Question: I want change the background color of the Nodes in a TreeView control, so that when a user selects a node, the background colors change from the selected selected node to the top most parent within the TreeView.
Here's a visual example of what I am after:

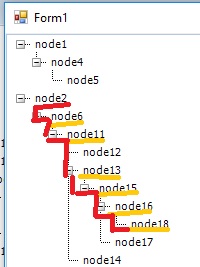
Answer: As per your image I'll assume you're using Windows Forms. So, this is the code you need to achieve the desired functionality having a form with a Treeview called treeview1 in this sample:
'''
public partial class Form1 : Form
{
public Form1()
{
InitializeComponent();
}
private readonly Color selectedColor = Color.Red;
private readonly Color normalColor = Color.Transparent;
private void treeView1_AfterSelect(object sender, TreeViewEventArgs e)
{
if (e.Action != TreeViewAction.ByKeyboard &&
e.Action != TreeViewAction.ByMouse)
return;
ResetAllNodes(treeView1.Nodes.Cast<TreeNode>());
ChangeBackground(e.Node);
}
private void ResetAllNodes(IEnumerable<TreeNode> nodes)
{
var treeNodes = nodes as TreeNode[] ?? nodes.ToArray();
if (!treeNodes.Any())
return;
foreach (var node in treeNodes)
{
node.BackColor = normalColor;
ResetAllNodes(node.Nodes.Cast<TreeNode>());
}
}
private void ChangeBackground(TreeNode node)
{
node.BackColor = selectedColor;
if (node.Parent == null)
return;
ChangeBackground(node.Parent);
}
}
'''
Hope this helps!